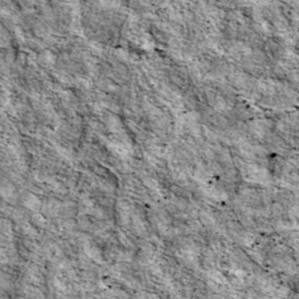
Label: non_frost